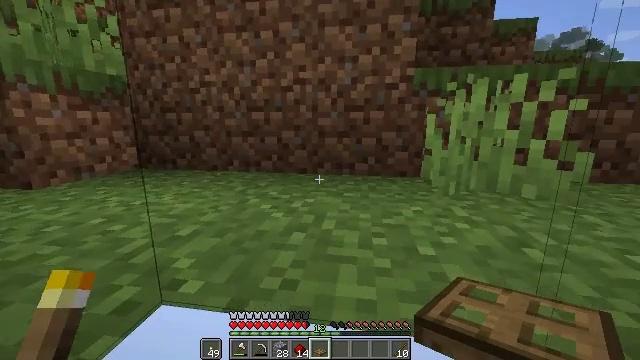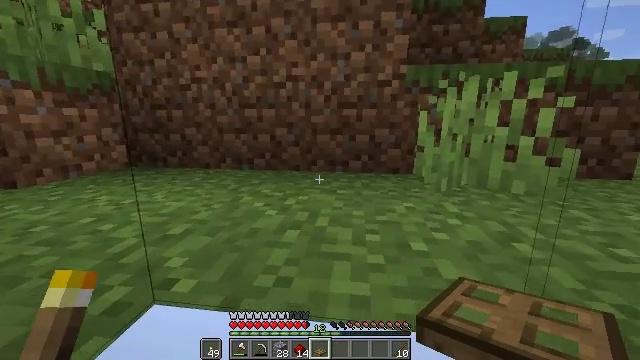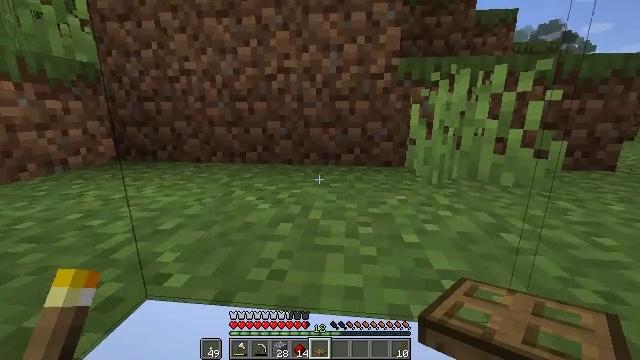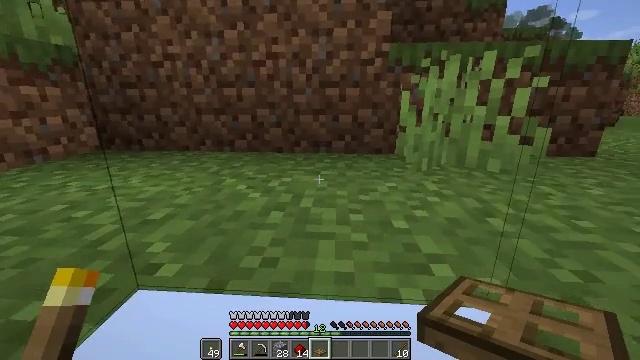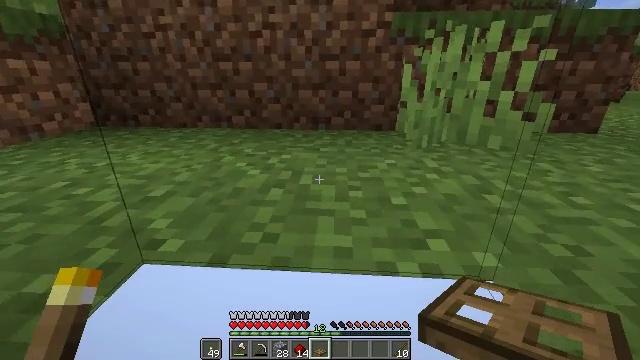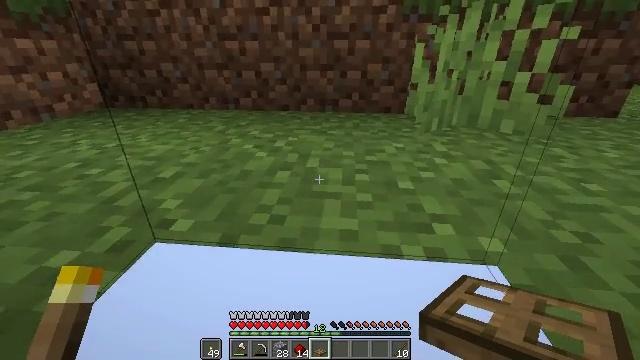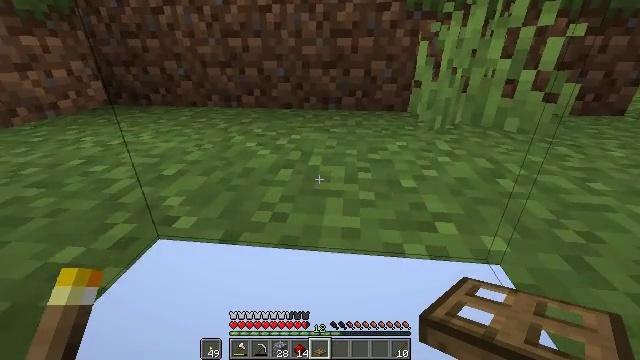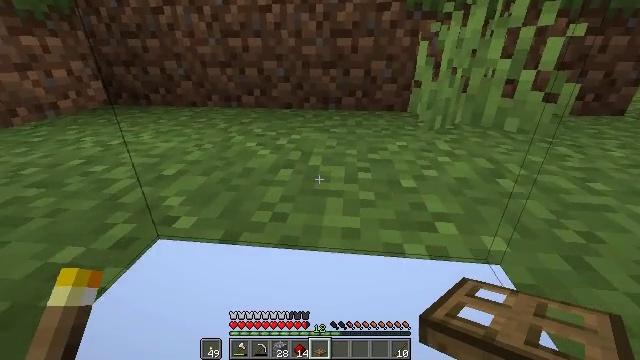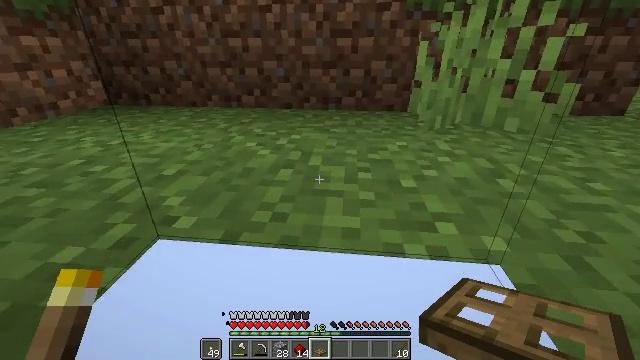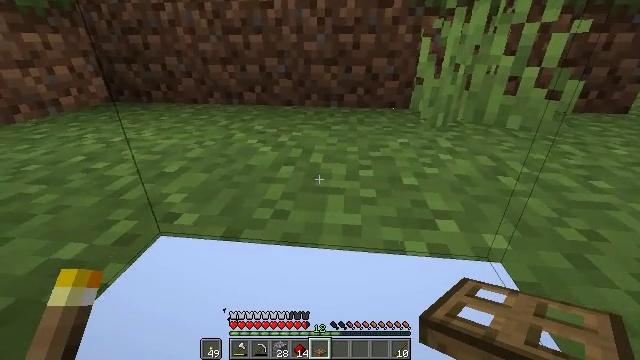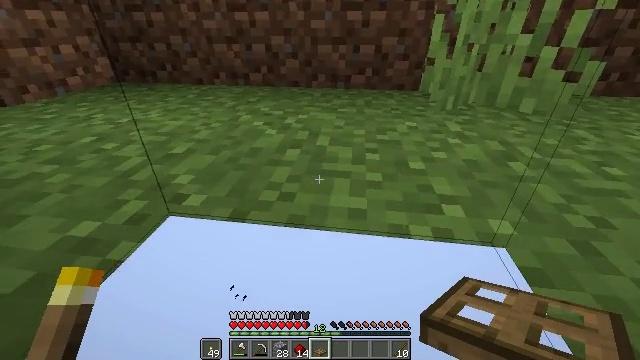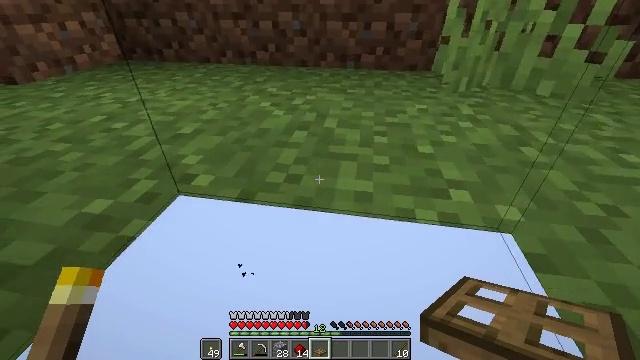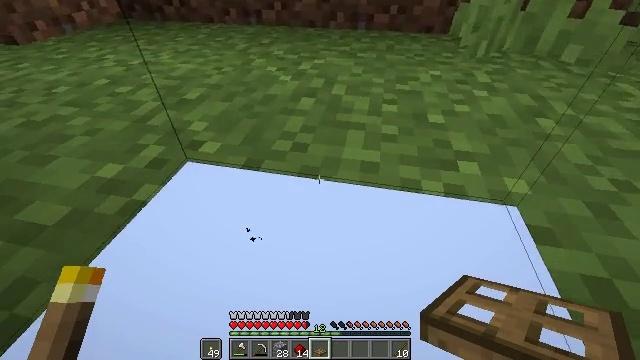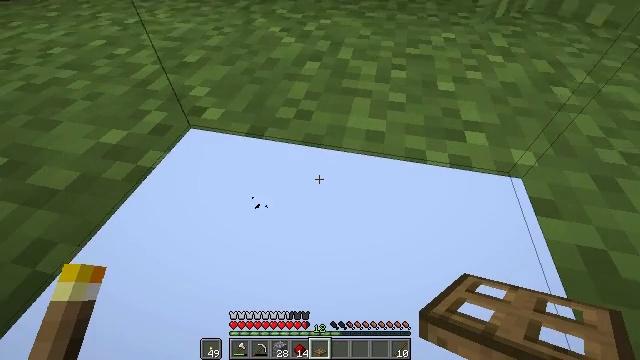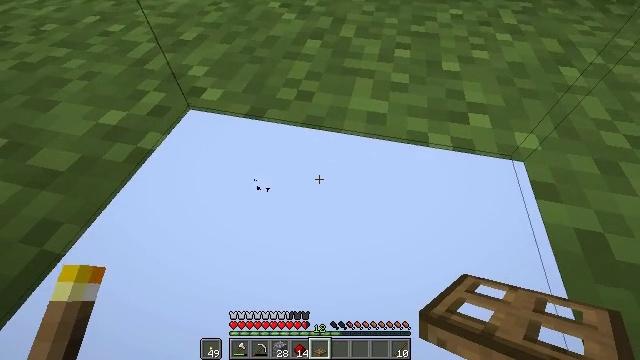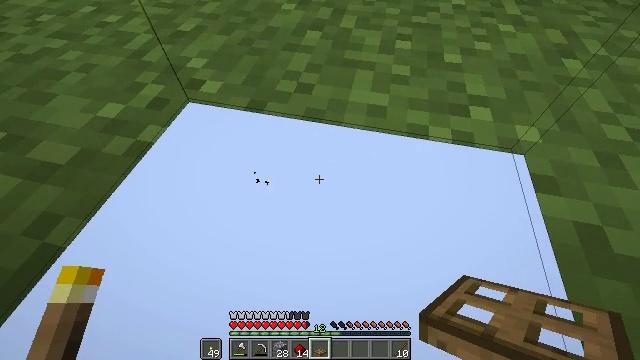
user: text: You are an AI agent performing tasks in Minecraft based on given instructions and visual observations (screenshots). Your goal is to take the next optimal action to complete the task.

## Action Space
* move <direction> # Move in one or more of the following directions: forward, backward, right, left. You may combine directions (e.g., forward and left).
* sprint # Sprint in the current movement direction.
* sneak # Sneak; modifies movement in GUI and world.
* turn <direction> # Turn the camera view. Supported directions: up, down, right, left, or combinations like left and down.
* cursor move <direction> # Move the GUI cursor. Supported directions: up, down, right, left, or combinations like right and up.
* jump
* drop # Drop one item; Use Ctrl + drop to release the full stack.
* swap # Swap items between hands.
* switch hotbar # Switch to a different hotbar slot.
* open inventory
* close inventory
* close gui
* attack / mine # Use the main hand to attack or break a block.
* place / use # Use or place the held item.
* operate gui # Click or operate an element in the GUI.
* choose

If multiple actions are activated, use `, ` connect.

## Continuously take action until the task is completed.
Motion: motion action
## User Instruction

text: Collect the composter for reuse.
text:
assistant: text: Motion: turn right
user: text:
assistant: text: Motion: turn right and down
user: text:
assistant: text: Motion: turn right and down
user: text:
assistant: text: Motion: turn down
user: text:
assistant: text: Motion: turn left and down
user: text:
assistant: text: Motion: no_op
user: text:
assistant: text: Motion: no_op
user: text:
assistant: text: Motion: no_op
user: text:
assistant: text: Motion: no_op
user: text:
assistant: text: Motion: turn left and down
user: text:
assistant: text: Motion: turn left and down
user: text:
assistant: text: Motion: turn left and down
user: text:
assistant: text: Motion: turn left and down
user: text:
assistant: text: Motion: turn down
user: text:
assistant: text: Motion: turn down
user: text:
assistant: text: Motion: no_op
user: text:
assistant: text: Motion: no_op
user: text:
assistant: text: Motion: no_op
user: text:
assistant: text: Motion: no_op
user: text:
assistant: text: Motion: no_op
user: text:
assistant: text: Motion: no_op
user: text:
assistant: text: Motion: no_op
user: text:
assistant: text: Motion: no_op
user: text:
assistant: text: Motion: no_op
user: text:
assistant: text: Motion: no_op
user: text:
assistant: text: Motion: no_op
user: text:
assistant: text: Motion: no_op
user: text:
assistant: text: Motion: no_op
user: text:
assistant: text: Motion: no_op
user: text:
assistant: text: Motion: no_op